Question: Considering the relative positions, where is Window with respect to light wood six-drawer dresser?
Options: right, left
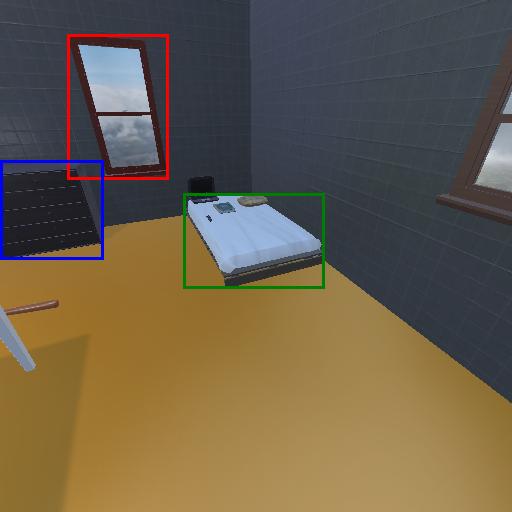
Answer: right